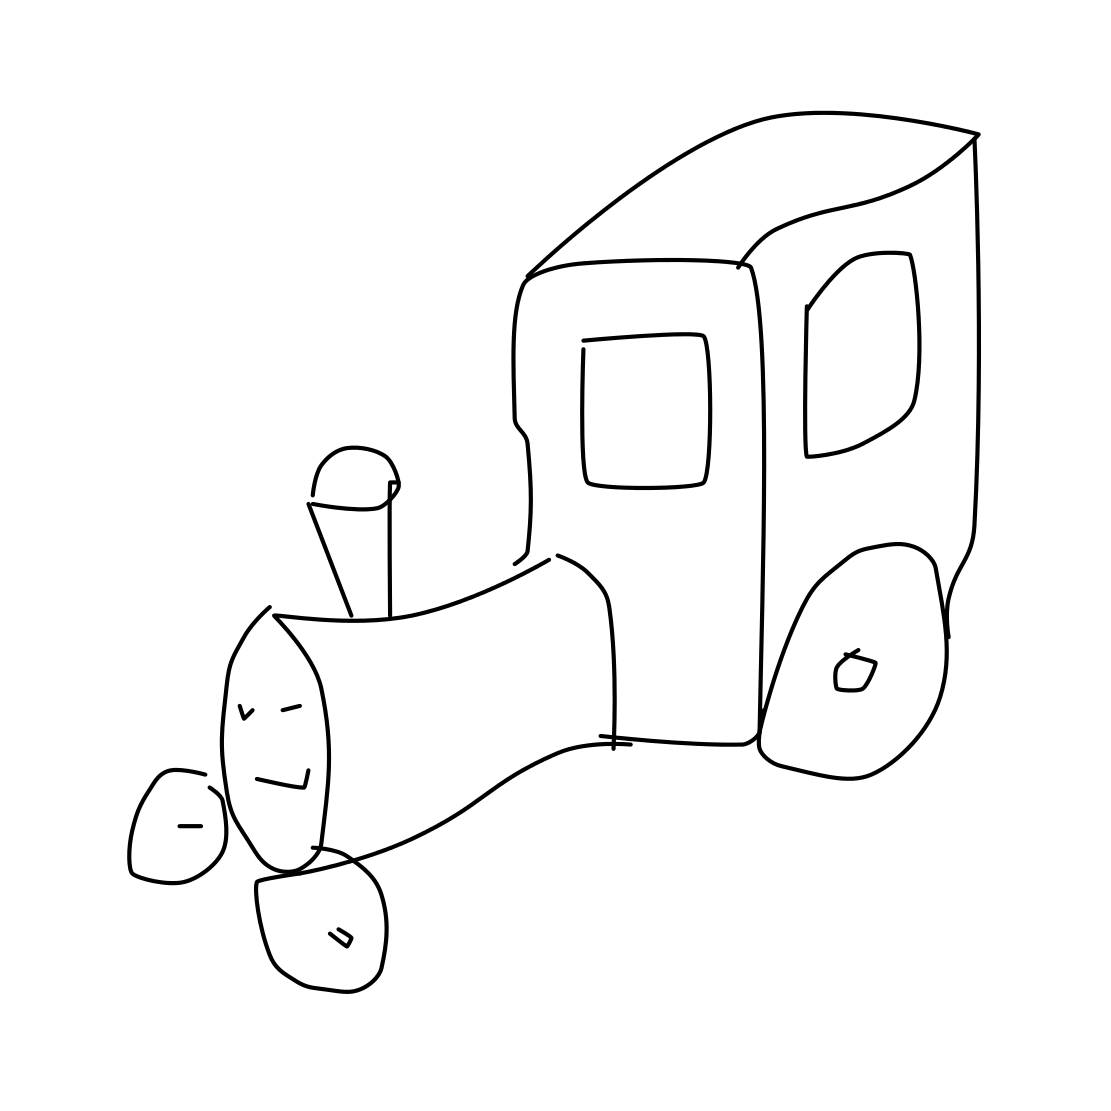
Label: train